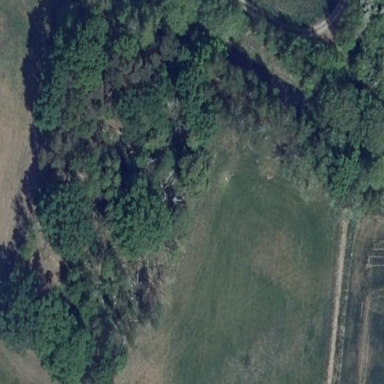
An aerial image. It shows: Forest area.